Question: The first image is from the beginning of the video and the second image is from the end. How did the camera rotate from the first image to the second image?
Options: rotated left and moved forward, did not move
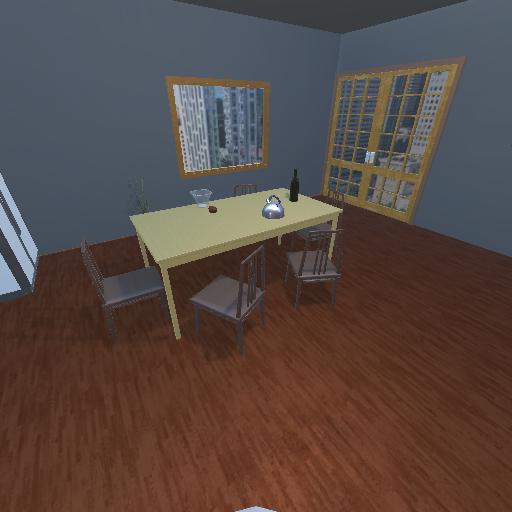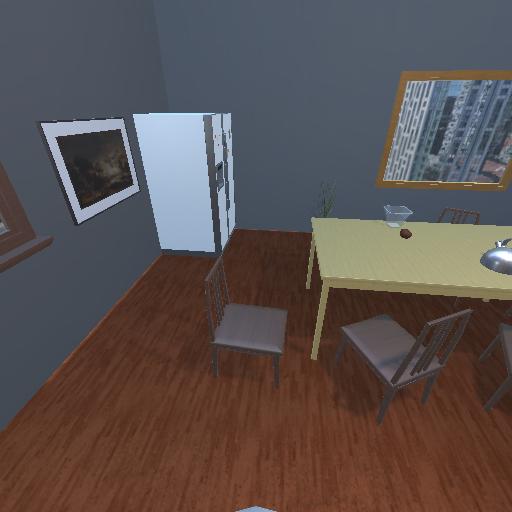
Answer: rotated left and moved forward